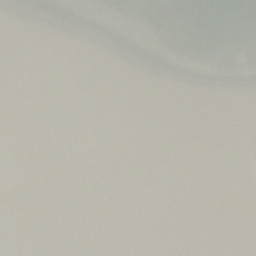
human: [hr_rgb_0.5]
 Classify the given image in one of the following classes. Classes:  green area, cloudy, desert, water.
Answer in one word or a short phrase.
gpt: cloudy